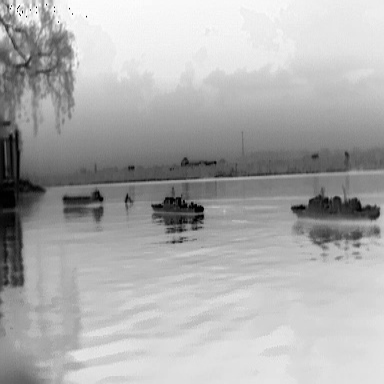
There are four objects shown in the infrared image, including two warships, a liner, and a canoe.